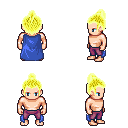
a pixel art fantasy rpg character, male body template, human, light skin, blue cape, magenta pants, gold short topknot hairstyle, four views (front, back, left, right), 2x2 character sprite sheet, small pixel art, hard edges, no anti-aliasing